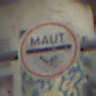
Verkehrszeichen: MautflichtigeStrecke
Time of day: MorningAfternoon
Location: Outdoor (Urban)
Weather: PartlyCloudy
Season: NotSpecified
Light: Natural